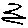
Label: zigzag